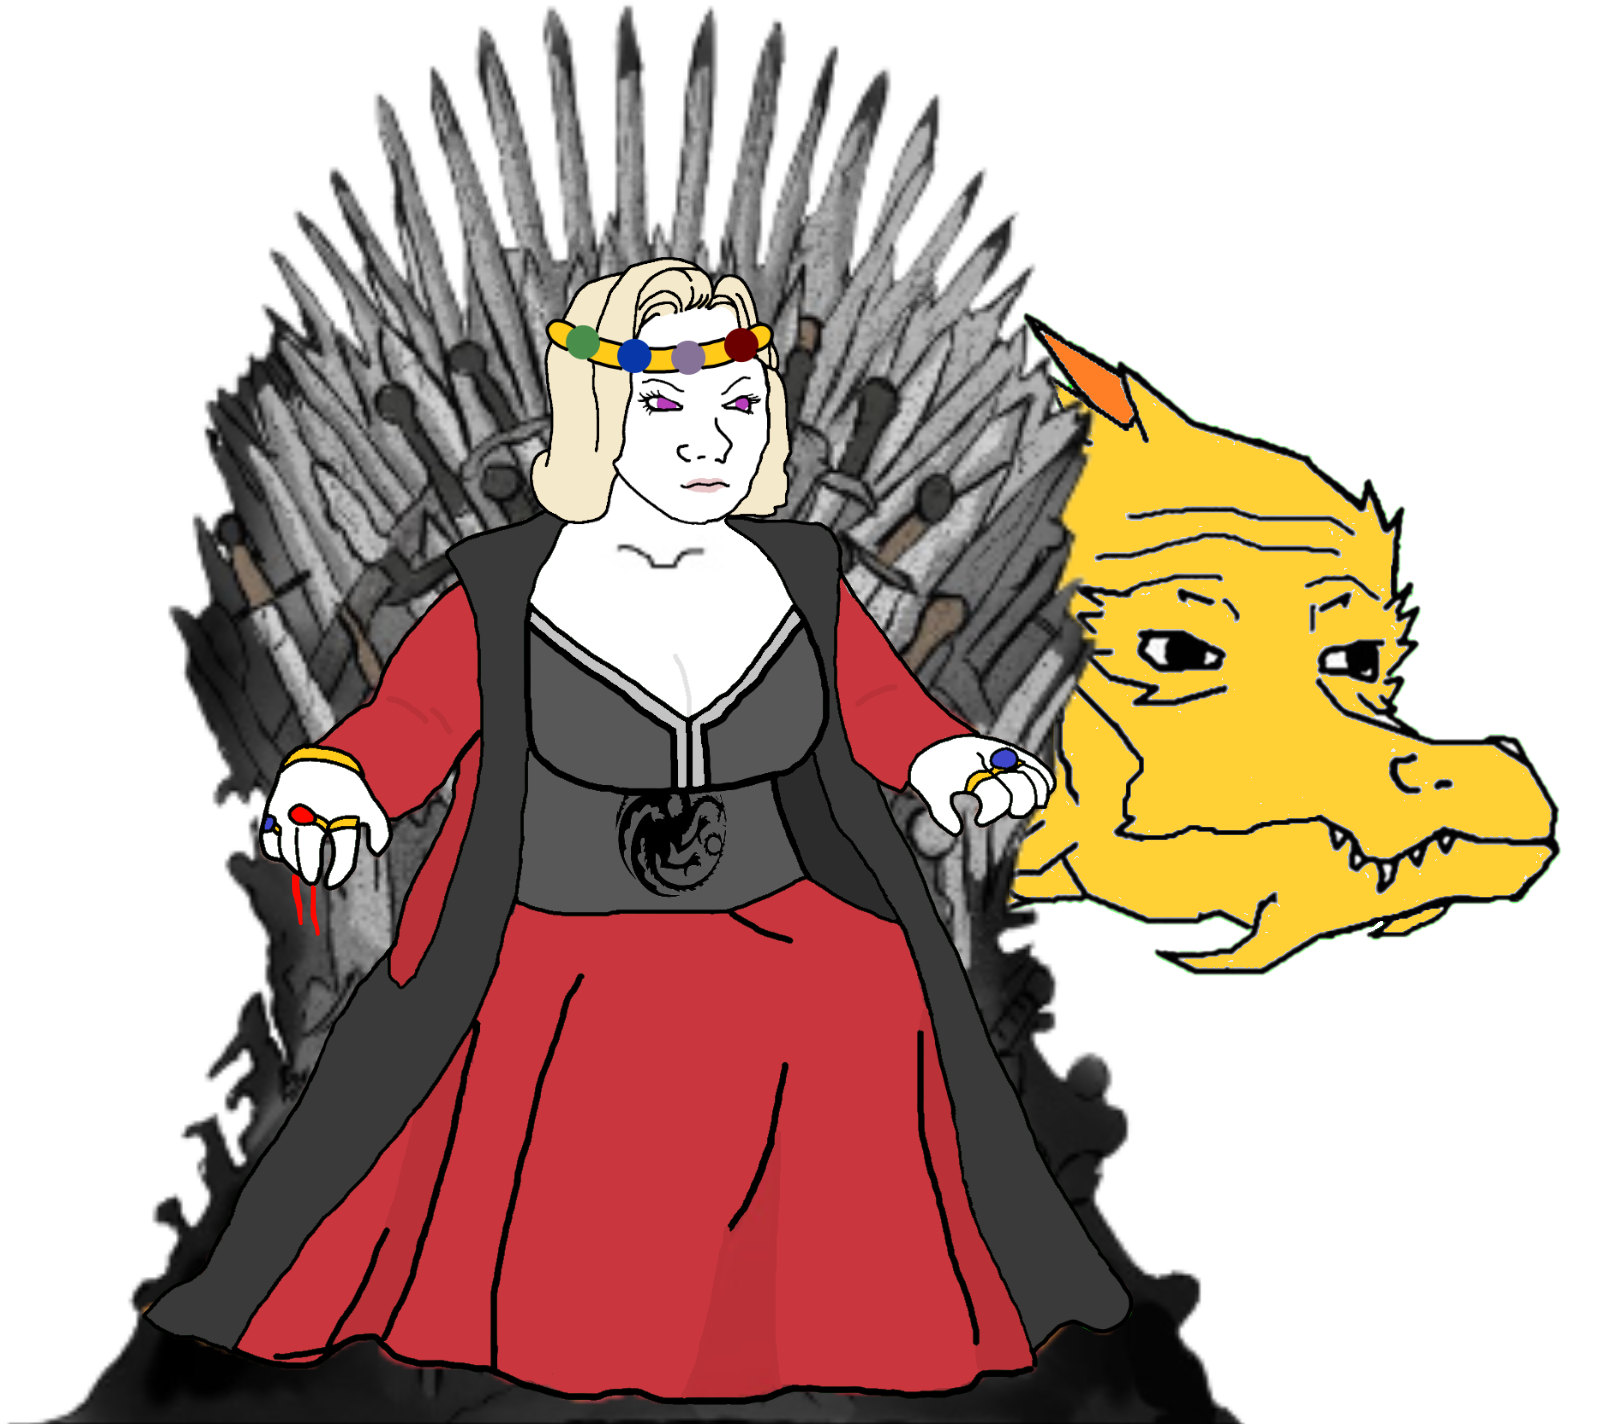
Label: 5_Trad_Wife